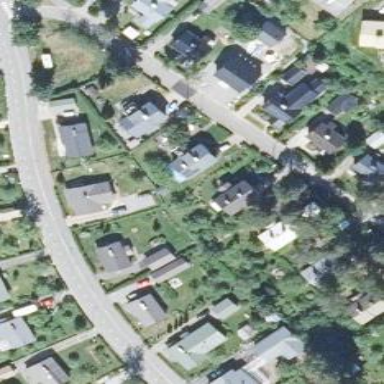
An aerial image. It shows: Residential area.